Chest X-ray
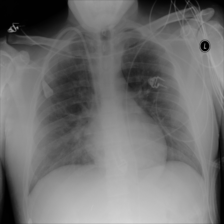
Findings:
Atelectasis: negative
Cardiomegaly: negative
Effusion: negative
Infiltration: positive
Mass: negative
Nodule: negative
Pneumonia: negative
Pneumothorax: negative
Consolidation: negative
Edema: negative
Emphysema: negative
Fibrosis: negative
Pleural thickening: negative
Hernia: negative